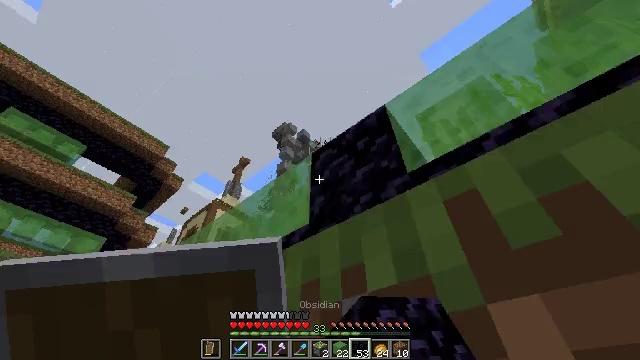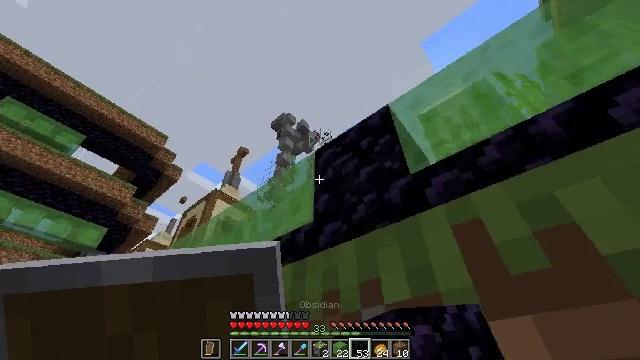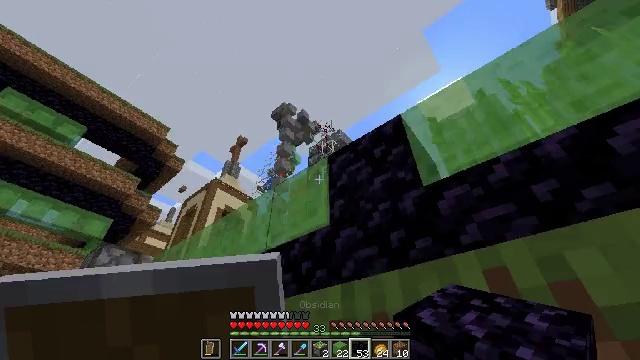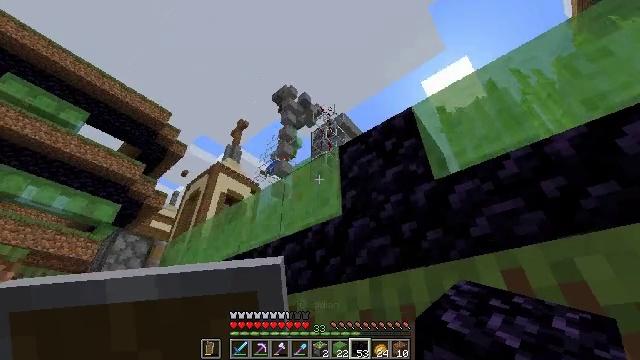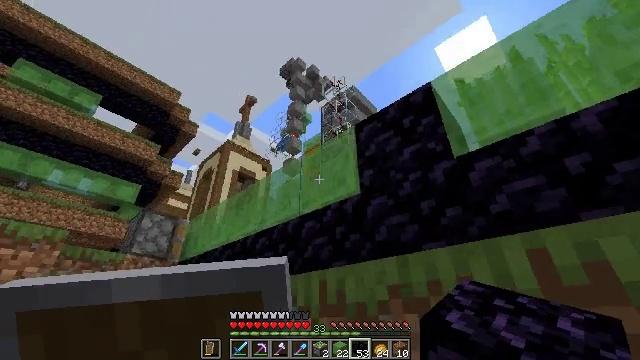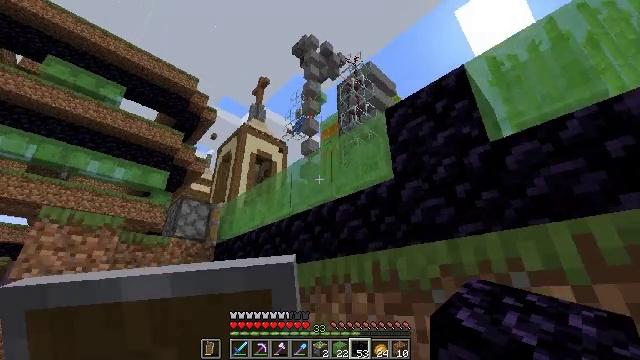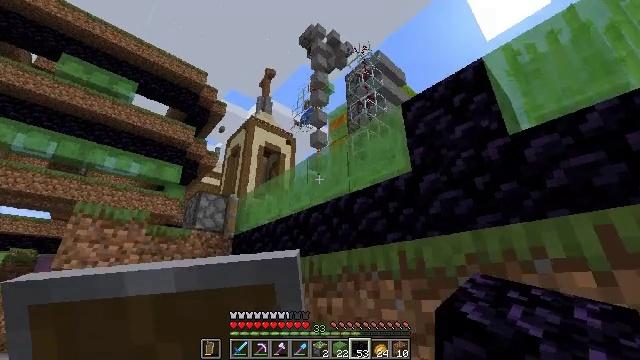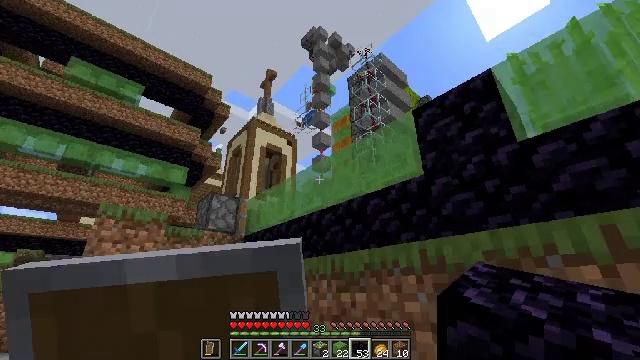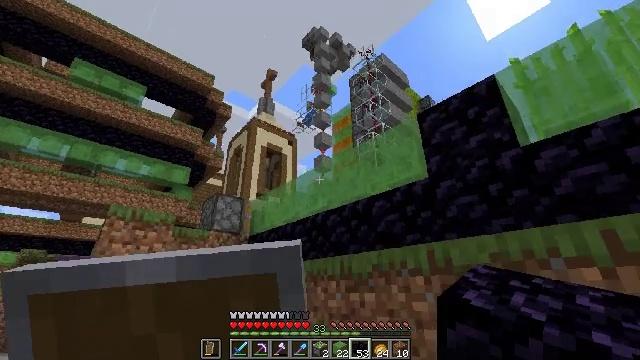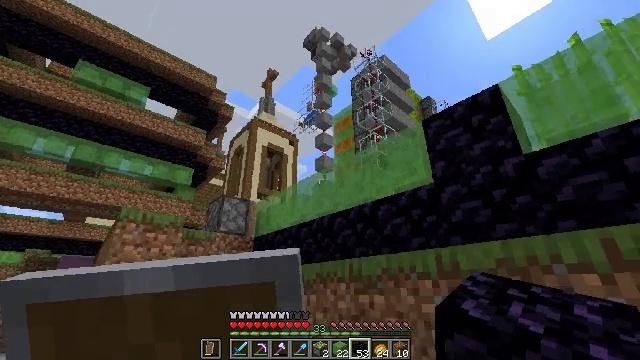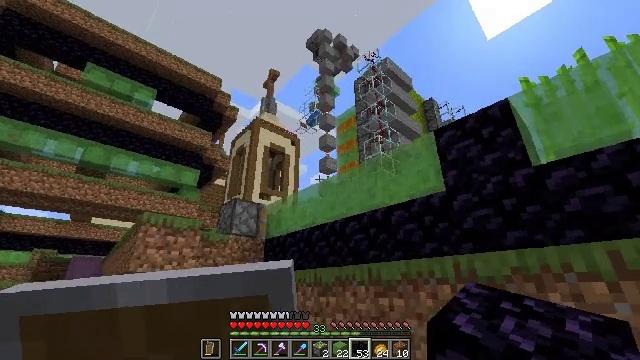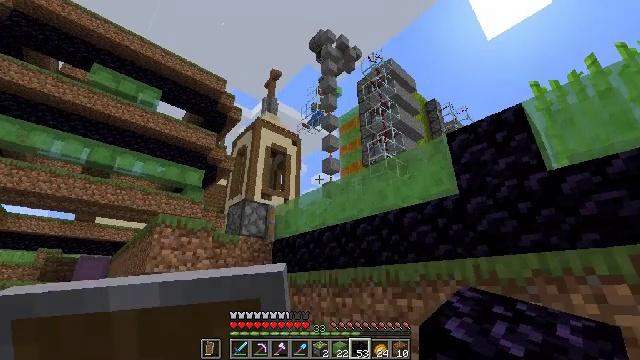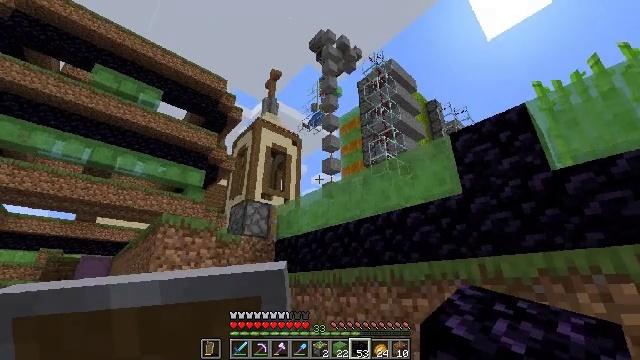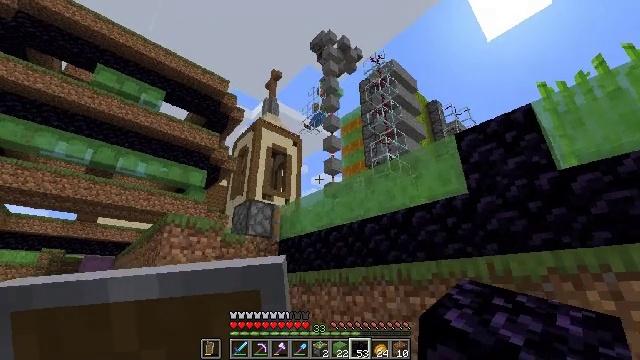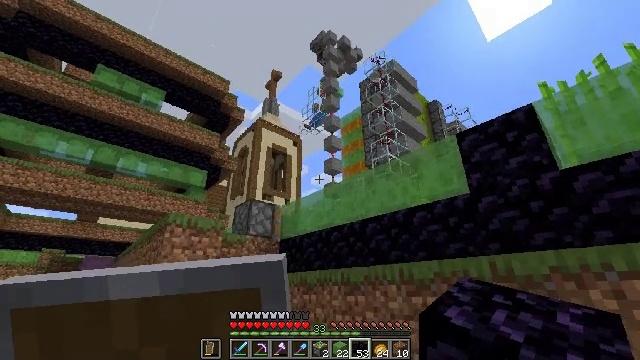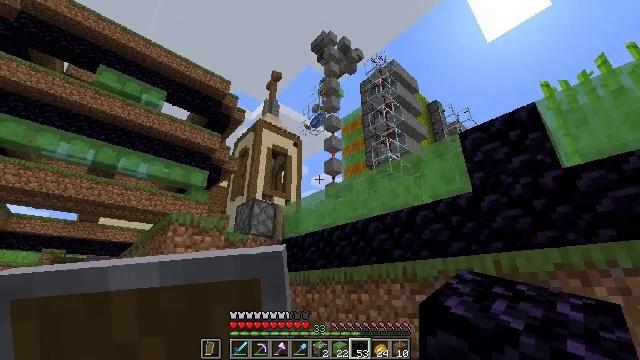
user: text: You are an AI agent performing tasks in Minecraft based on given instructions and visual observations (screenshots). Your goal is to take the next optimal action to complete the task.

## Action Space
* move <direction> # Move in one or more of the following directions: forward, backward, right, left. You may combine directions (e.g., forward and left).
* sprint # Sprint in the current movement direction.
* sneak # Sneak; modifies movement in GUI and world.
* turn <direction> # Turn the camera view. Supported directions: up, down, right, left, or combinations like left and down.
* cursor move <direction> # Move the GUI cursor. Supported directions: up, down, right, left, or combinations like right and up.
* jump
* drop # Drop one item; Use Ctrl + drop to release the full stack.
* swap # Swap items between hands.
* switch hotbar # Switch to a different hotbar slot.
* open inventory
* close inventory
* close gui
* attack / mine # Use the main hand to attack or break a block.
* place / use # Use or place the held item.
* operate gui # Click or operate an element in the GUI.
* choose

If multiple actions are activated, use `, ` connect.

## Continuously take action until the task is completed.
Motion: motion action
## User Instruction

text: Gather slime blocks for crafting purposes.
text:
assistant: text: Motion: move back and move left, turn down
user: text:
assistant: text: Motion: move back and move left, turn down
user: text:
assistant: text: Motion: move back and move left, turn down
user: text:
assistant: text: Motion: move back and move left, turn left and down
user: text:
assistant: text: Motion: move back and move left, turn left and down
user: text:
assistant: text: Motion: move back and move left, turn left and down
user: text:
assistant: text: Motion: move back and move left
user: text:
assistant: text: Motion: move back and move left
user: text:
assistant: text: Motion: move back and move left
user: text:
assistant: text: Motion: move left
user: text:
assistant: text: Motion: move left
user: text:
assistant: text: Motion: no_op
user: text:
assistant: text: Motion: no_op
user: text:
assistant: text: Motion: no_op
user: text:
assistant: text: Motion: no_op
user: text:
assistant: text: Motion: no_op
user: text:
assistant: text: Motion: no_op
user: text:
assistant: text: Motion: no_op
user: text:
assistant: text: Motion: no_op
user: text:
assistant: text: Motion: no_op
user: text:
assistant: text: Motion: no_op
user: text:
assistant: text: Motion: no_op
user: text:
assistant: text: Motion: no_op
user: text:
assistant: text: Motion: no_op
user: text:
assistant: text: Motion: no_op
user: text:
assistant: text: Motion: no_op
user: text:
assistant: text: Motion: no_op
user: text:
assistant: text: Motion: no_op
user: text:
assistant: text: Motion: no_op
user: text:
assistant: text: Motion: no_op